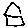
Label: house